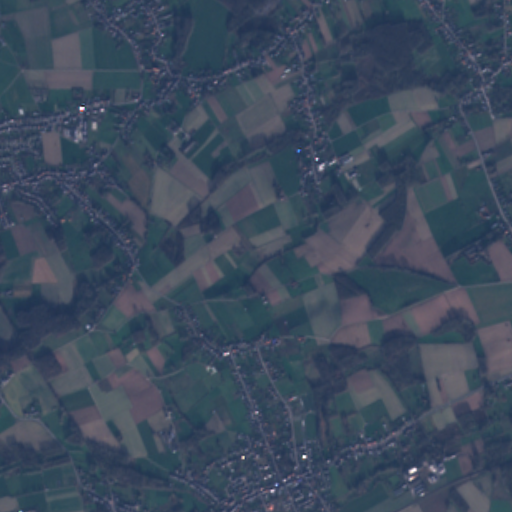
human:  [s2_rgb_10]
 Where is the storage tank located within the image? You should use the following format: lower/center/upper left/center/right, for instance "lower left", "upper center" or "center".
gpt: The storage tank is located in the center right of the image.
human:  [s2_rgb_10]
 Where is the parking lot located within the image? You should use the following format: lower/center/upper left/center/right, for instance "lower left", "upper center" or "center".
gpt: There is no parking lot in the image.